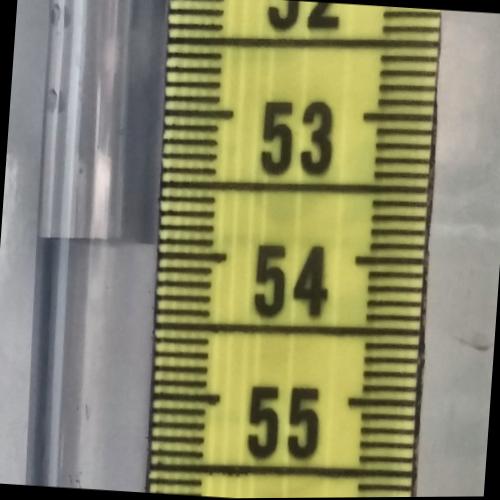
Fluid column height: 53.9 cm